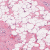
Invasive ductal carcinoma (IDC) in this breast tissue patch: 0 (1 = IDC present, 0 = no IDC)